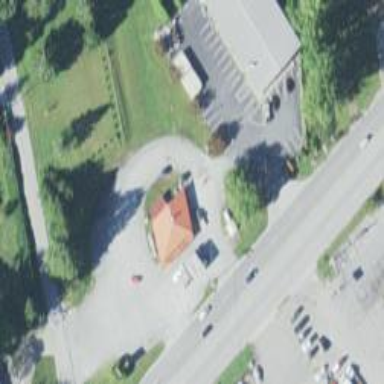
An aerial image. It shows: Convenience shop.